Question:
How should I retrieve random key from Firebase realtime database that are stored in list?
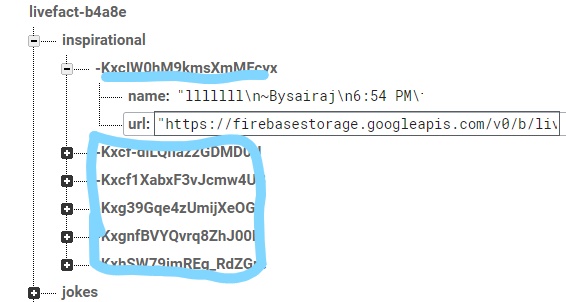
Answer: '''
DatabaseReference ref=FirebaseDatabase.getInstance().getReference().child("inspirational");
ref.addChildEventListener(new ChildEventListener() {
@Override
public void onChildAdded(DataSnapshot dataSnapshot, String s) {
String randomkey=dataSnapshot.getkey();
}
@Override
public void onChildChanged(DataSnapshot dataSnapshot, String s) {
}
@Override
public void onChildRemoved(DataSnapshot dataSnapshot) {
}
@Override
public void onChildMoved(DataSnapshot dataSnapshot, String s) {
}
@Override
public void onCancelled(FirebaseError firebaseError) {
}
});
'''
Use 'ChildEventListener' since this is a list, first get the reference of the database. '.child("inspirational")' it means we are querying on that location.
Then inside 'onChildAdded(DataSnapshot dataSnapshot, String s)' retrieve your data.